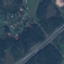
Label: Highway